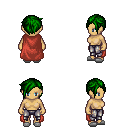
a pixel art fantasy rpg character, female body template, human, tanned skin, maroon cape, metal pants, green pixie cut hairstyle, white slippers, four views (front, back, left, right), 2x2 character sprite sheet, small pixel art, hard edges, no anti-aliasing